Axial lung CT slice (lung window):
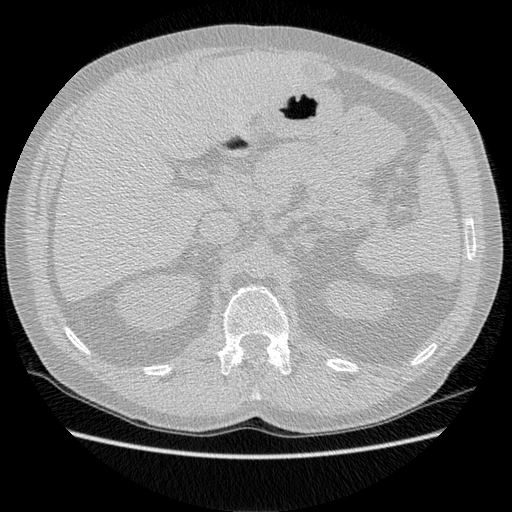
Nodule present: no